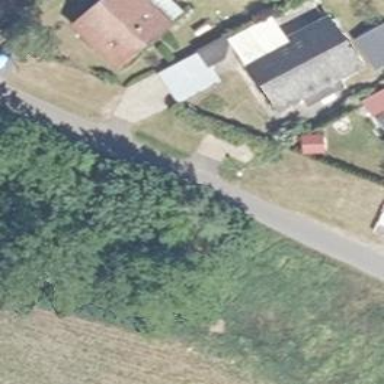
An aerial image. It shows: Asphalt road in residential area.